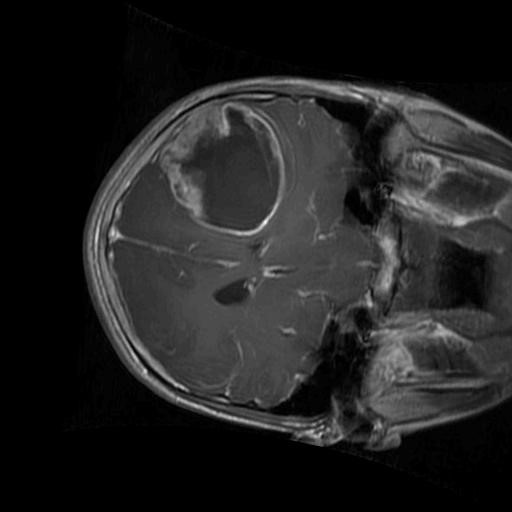
Label: brain_glioma